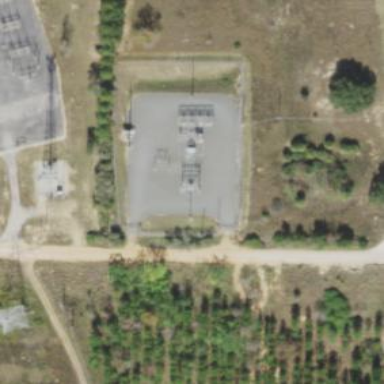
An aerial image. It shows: There is distribution substation enclosed by fence.